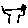
Label: cat